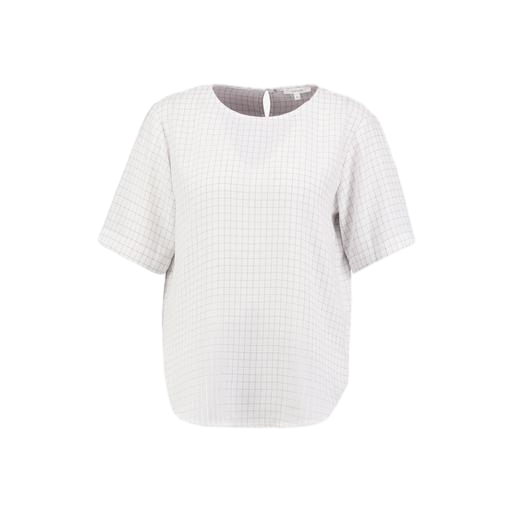
white cap-sleeve windowpane top, white maisie check raglan sleeve, checked t shirt, white background